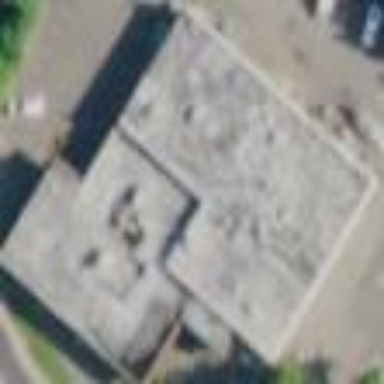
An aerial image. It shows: Office building with flat roof.